Question: I want to conditionally format cells in Excel. Is it possible to create a generic formula that does the following:
In the example below, I want the formula to apply to cells B1:K2, but I only want cells E1, I1 and K1 to be highlighted in grey.

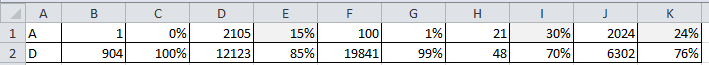
Answer: - - - - Under Format values where this formula is true, type the formula:=AND($A1="A",B1>0.1,B1<1)- Click Format.- -
Greetings
Axel